Current action and preconditions to check: trajectory_clear

Your task: For each precondition in the list above, predict whether it will hold at this action.

Consider the current scene as observed from the mobile robot's camera, and analyze the predicted future states of all dynamic agents (e.g., people, animals, vehicles, or any moving entities) within the NEXT SECOND.

IMPORTANT: Only answer "very likely" if you are absolutely certain—based on strong, clear evidence—that a dynamic agent will violate the precondition in the predicted future state. Do NOT answer "very likely" for unlikely, ambiguous, or low-probability risks.

Ask yourself for each precondition: Is there a high probability, with clear and convincing evidence, that the predicted future states of any dynamic agent will interfere with the predicted future state of the currently executing action within the NEXT SECOND, causing that precondition to fail?

Assess the risk level based on these predictions. Use "likely" or "very likely" if motions create a clear risk of interference.

Use "neutral" or "improbable" if agents are nearby but their predicted paths are clearly diverging or non-conflicting.

Failure Risk Categories: "very improbable", "improbable", "neutral", "likely", "very likely"

Answer Format: Output ONLY the probability_of_failure value from these categories: "very improbable", "improbable", "neutral", "likely", "very likely"

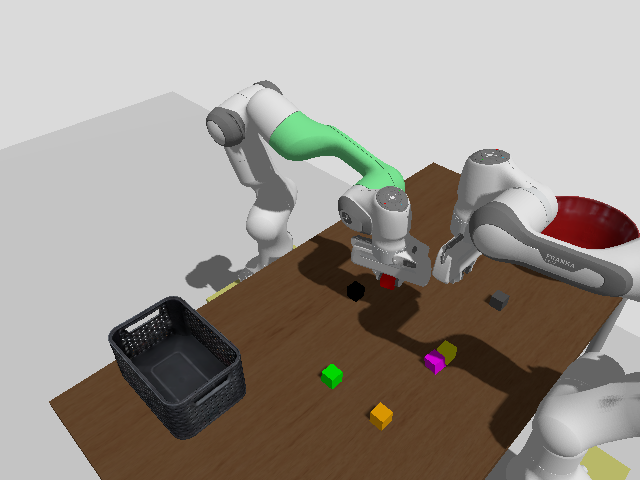

Answer: neutral